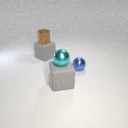
small brown metal cylinder above large gray rubber cube